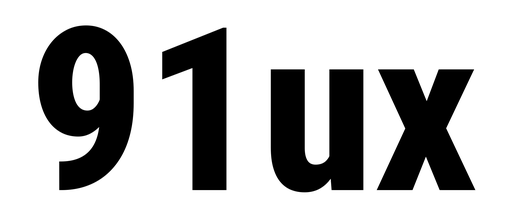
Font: Roboto_Condensed_ExtraBold